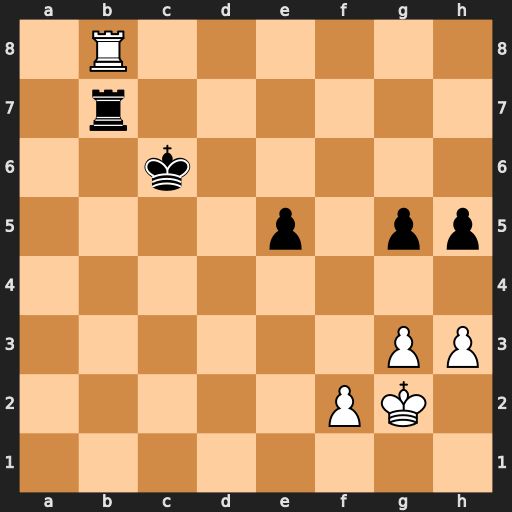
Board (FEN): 1R6/1r6/2k5/4p1pp/8/6PP/5PK1/8
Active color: w
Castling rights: -
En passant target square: -
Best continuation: Rxb7 Kxb7 Kf3